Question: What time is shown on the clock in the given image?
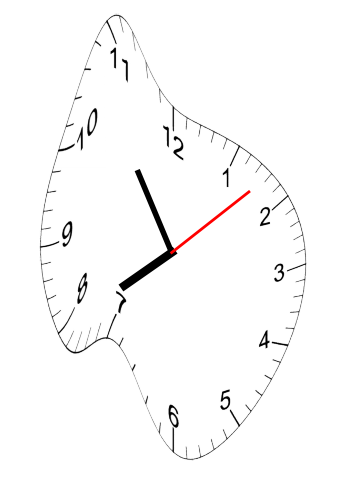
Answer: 07:54:08